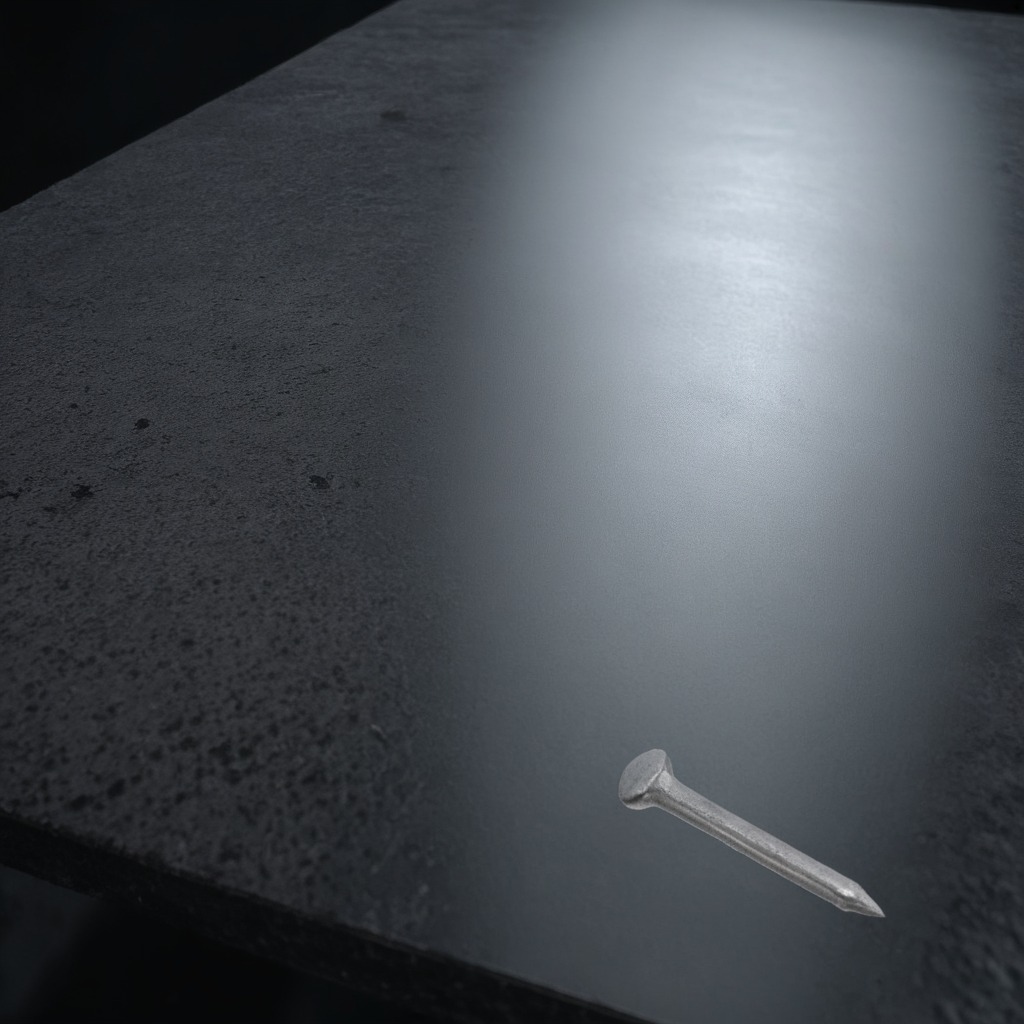
A rusty iron nail is lying on a clean granite table inside a workshop at night.